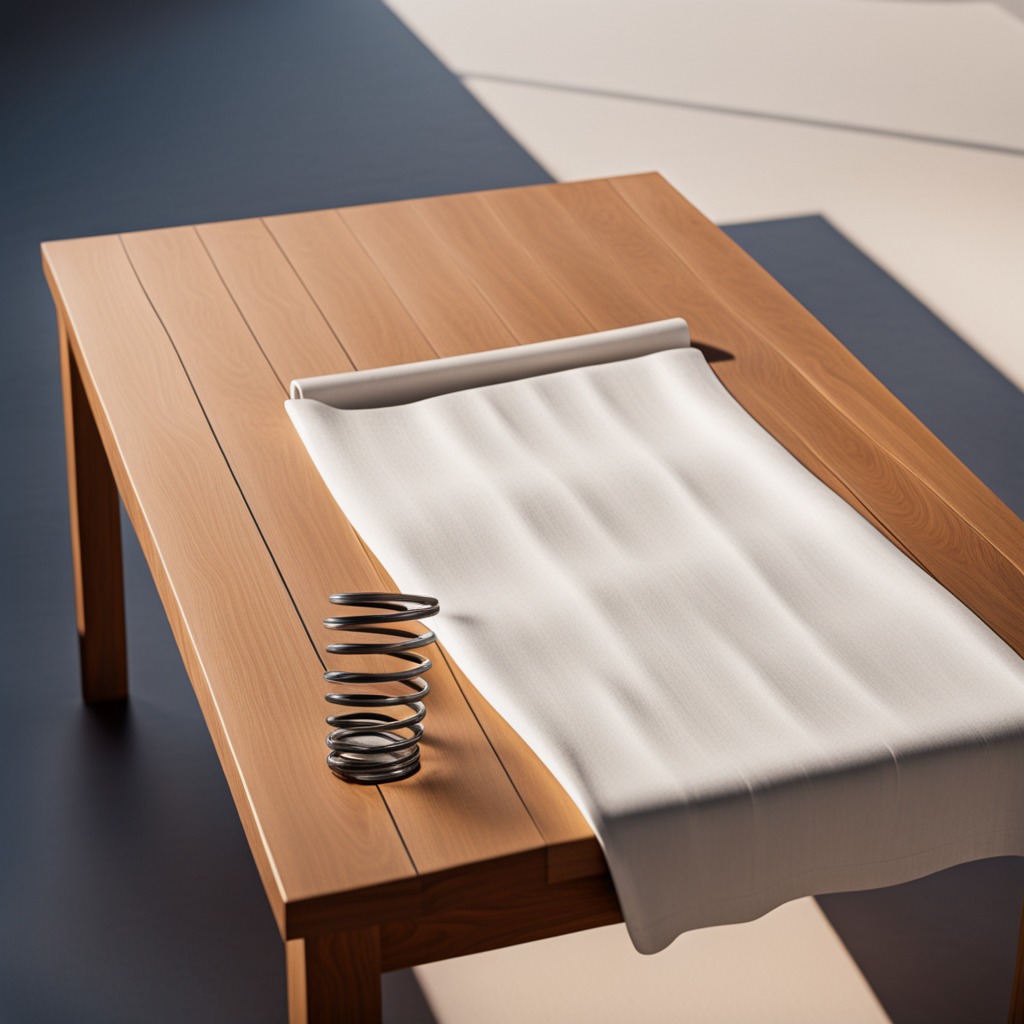
A coiled metal spring is lying on the wooden table.